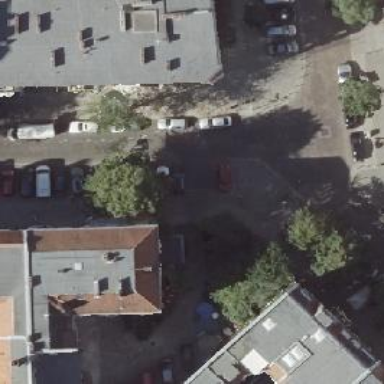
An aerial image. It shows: Living street with parking available on the right lane and on the kerb on the left side.